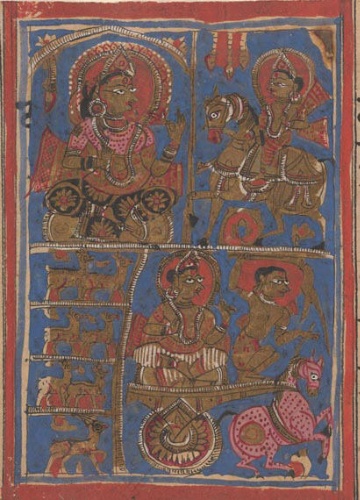
Date: 15th century
Object type: Folio
Classification: Paintings
Medium: Ink, opaque watercolor, and gold on paper
Culture: India (Gujarat)
Dimensions: Overall: 4 3/8 x 10 5/8 in. (11.1 x 27 cm)
Department: Asian Art
Credit line: Rogers Fund, 1955
Accession year: 1955
Repository: Metropolitan Museum of Art, New York, NY
Tags: Animals|Men|Women|Chariots|Horses